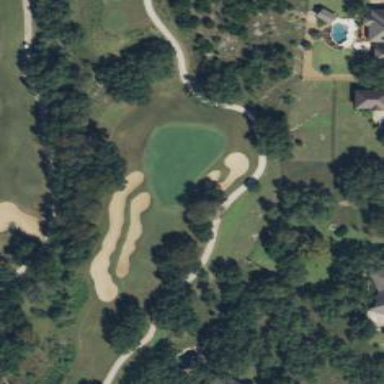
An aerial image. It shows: Golf rough area.